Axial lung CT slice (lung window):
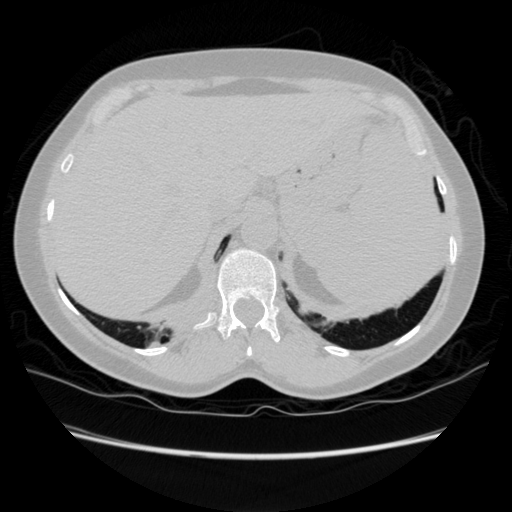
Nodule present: no